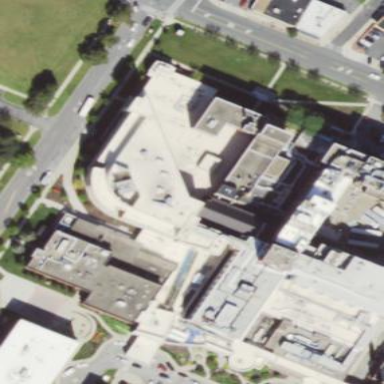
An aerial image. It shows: Hospital building.